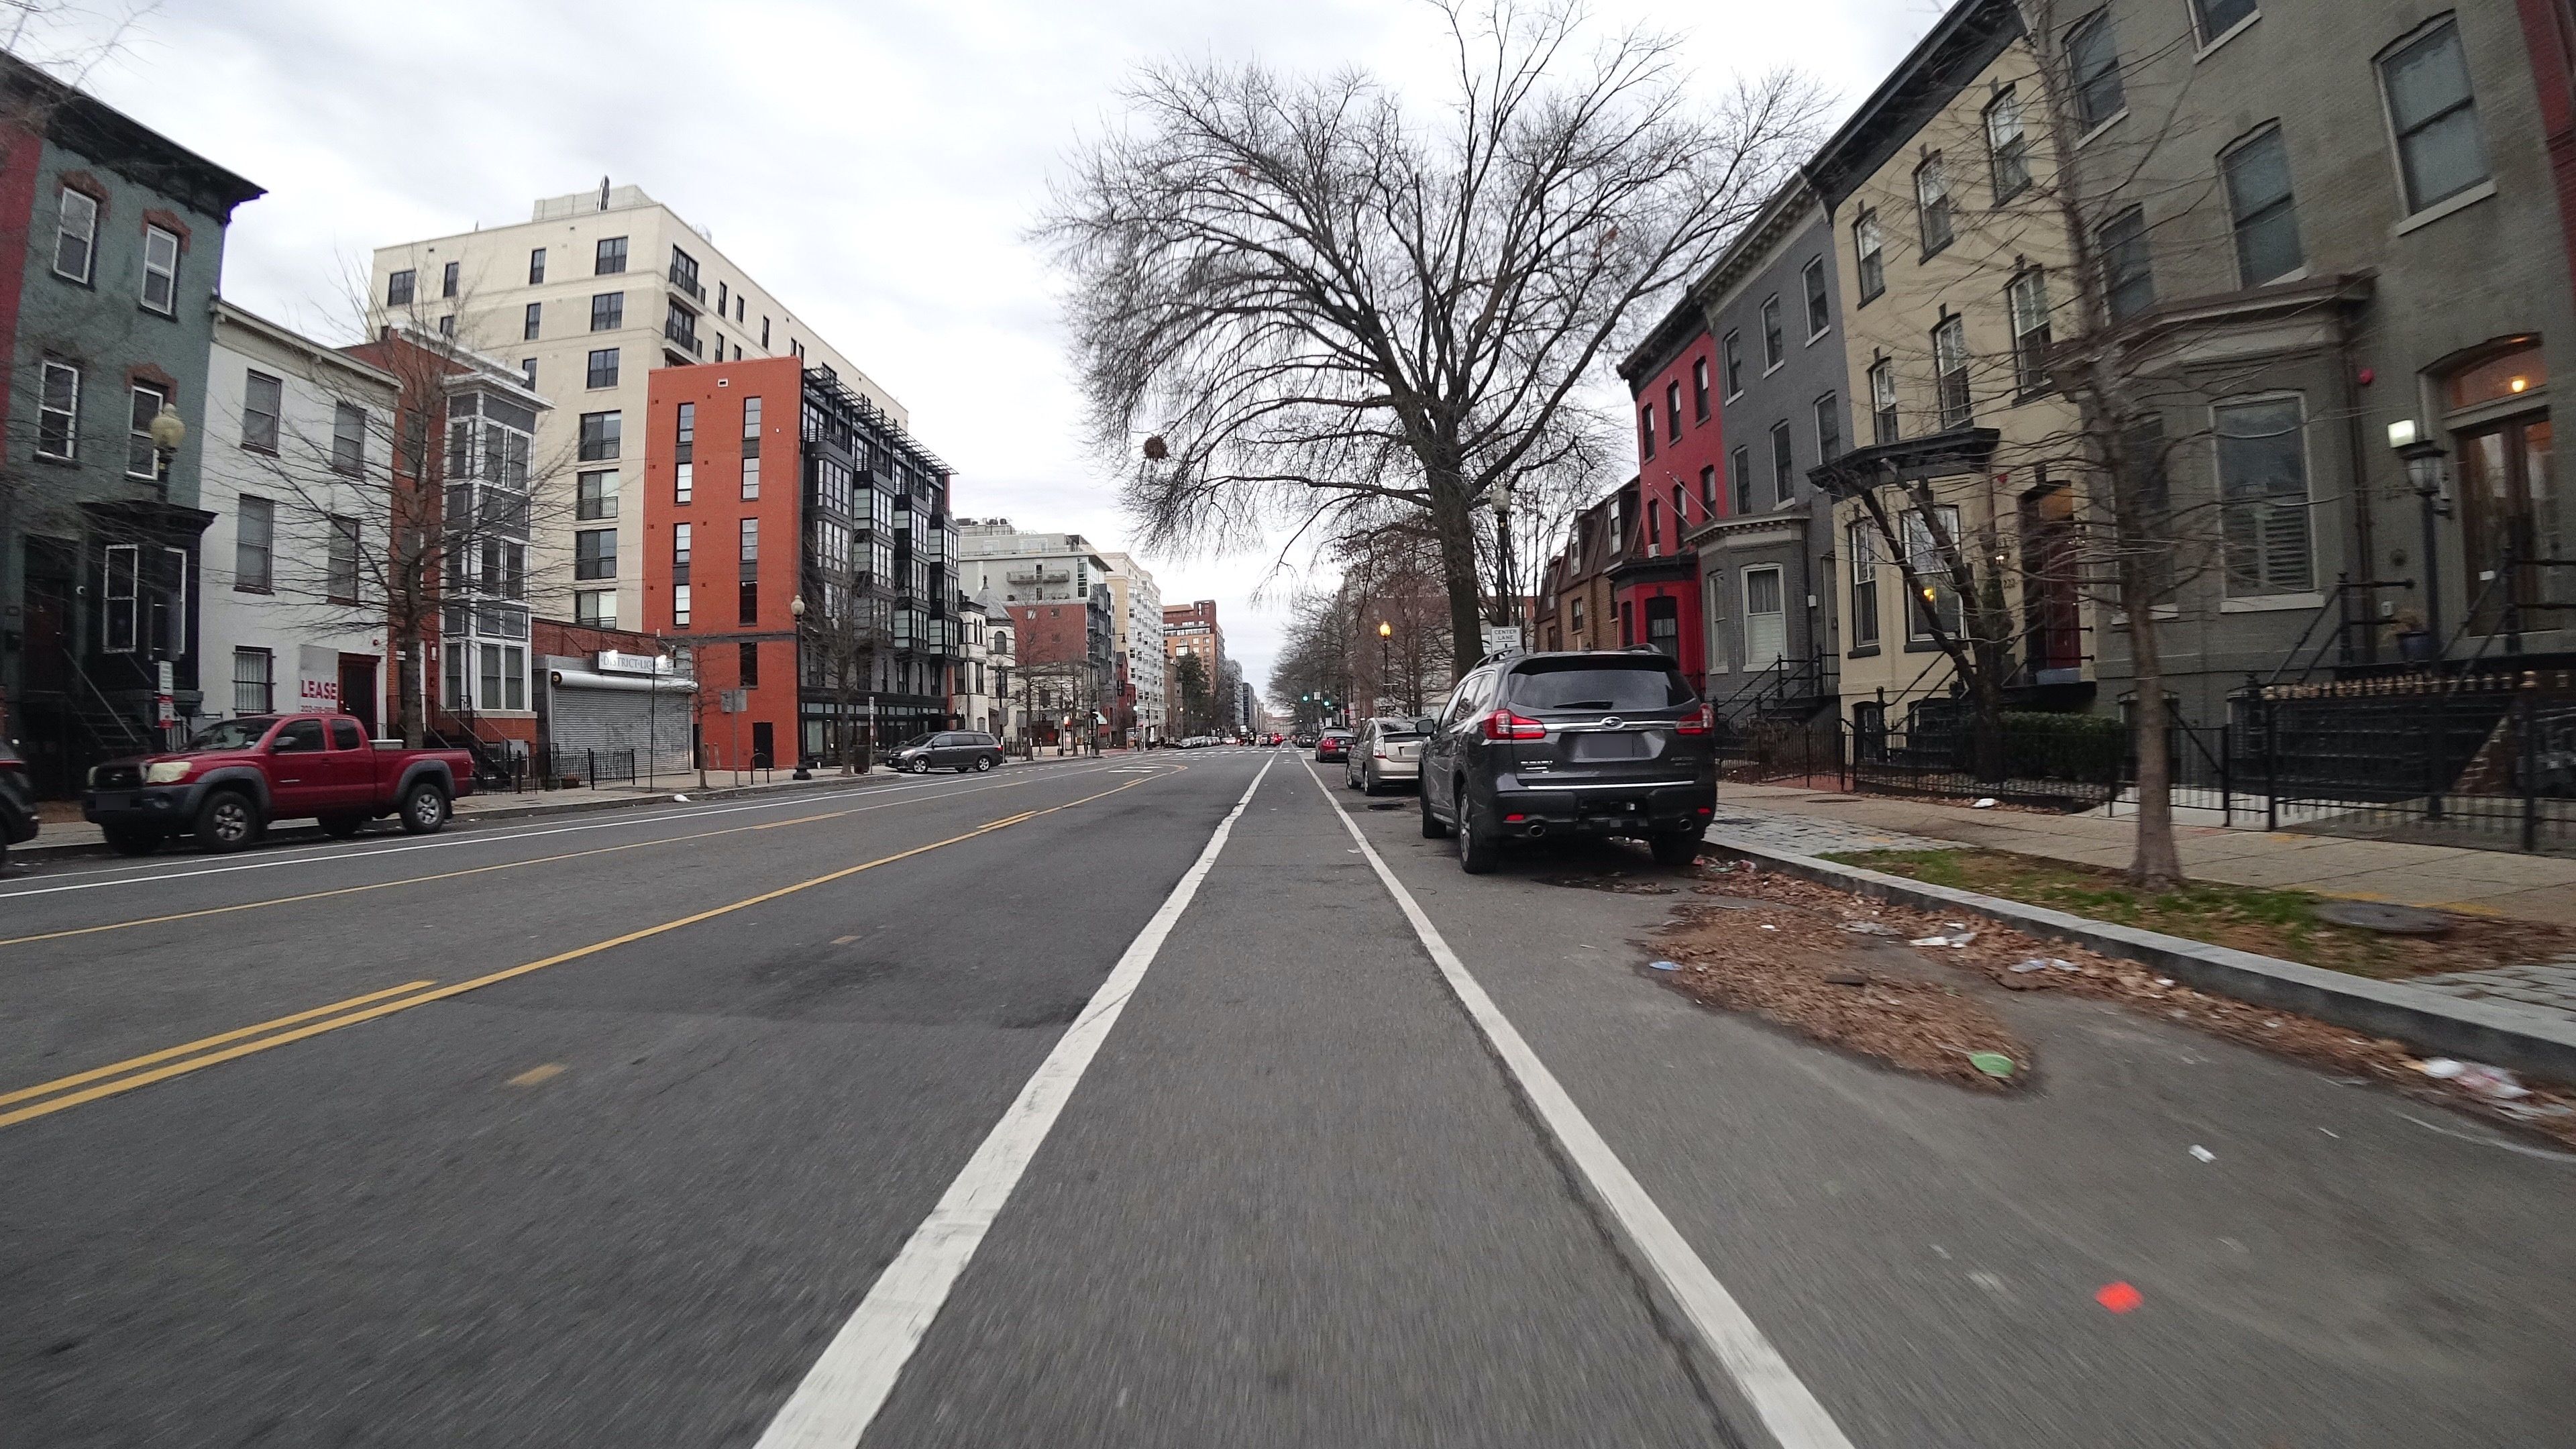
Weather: cloudy
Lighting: day
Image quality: good
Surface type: driving surface
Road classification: footway
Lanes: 2
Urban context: urban centre
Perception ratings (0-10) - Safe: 9.18, Lively: 8.33, Beautiful: 8.9, Boring: 2.07, Depressing: 2.11, Wealthy: 6.41